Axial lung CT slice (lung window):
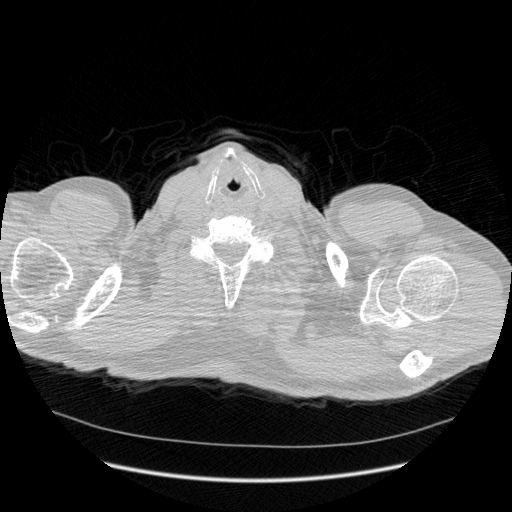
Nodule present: no